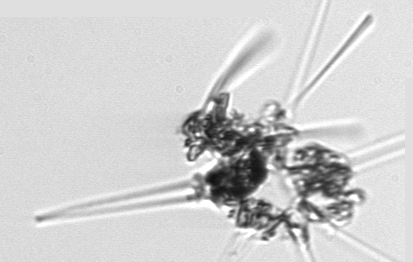
Label: Asterionellopsis_glacialis